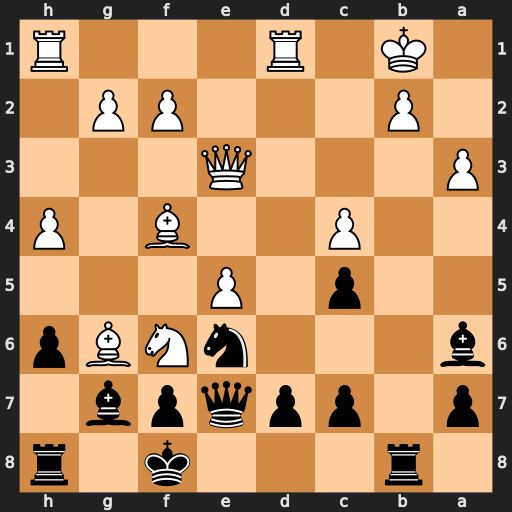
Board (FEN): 1r3k1r/p1ppqpb1/b3nNBp/2p1P3/2P2B1P/P3Q3/1P3PP1/1K1R3R
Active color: b
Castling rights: -
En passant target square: -
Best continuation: Bxf6 exf6 Qxf6 Be5 Qxg6+